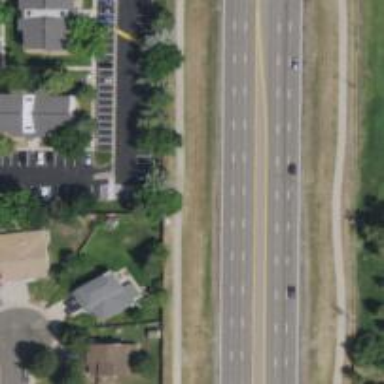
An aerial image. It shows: Primary highway.